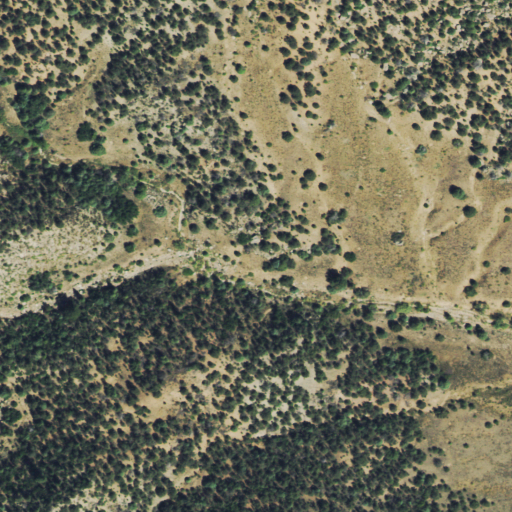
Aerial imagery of valley in Colorado named Meadow Gulch containing evergreen forest, shrub, woody wetlands, and grassland